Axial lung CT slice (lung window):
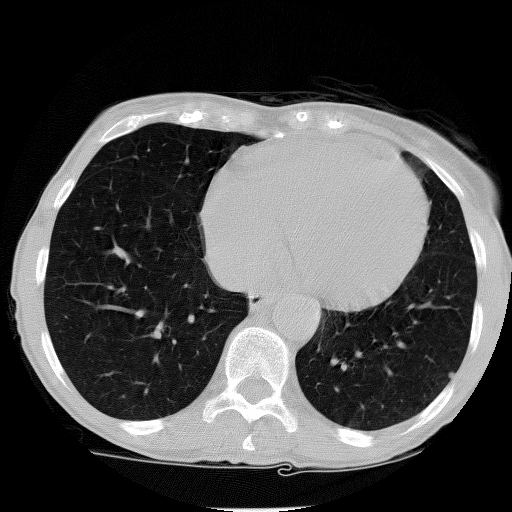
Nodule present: yes
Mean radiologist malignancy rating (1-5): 2